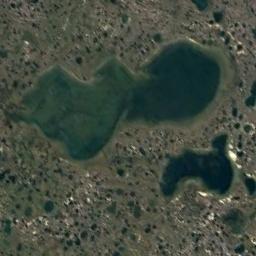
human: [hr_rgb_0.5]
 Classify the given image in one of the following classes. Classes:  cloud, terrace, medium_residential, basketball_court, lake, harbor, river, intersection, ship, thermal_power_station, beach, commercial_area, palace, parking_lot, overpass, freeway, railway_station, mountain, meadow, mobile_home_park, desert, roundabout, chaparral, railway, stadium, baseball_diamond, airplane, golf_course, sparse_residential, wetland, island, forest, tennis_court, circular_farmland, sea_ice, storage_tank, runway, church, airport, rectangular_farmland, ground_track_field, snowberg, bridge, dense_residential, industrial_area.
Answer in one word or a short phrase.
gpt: lake